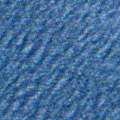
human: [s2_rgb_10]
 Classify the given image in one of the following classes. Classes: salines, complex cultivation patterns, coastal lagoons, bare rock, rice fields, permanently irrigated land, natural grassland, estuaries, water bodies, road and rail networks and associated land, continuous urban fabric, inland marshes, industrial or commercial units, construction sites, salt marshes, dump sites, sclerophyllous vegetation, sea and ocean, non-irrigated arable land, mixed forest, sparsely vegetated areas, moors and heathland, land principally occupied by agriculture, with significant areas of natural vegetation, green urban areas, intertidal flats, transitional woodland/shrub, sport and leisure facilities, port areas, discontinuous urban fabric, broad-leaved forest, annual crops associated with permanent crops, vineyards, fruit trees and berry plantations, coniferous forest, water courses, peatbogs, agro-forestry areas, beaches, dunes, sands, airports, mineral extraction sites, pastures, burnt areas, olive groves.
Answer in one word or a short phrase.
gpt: sea and ocean